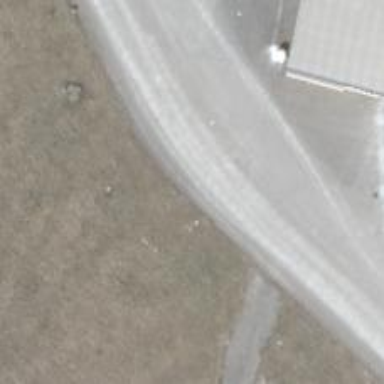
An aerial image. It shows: Unclassified road.